Field crop: maize
Growth stage: 1
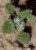
Species: chenopodium